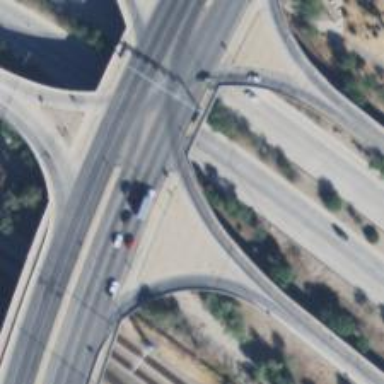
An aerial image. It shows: Trunk_link highway on bridge.